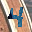
Label: 4